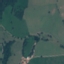
Land use / land cover class: Pasture